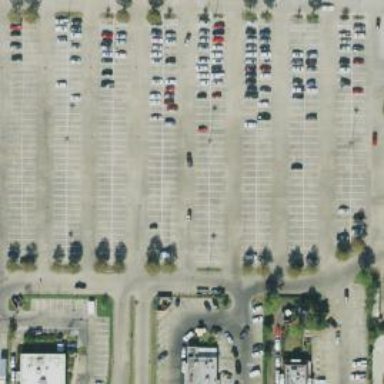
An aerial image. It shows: Parking space.